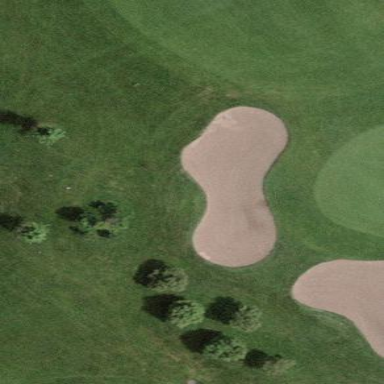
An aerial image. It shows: Bunker on golf course.